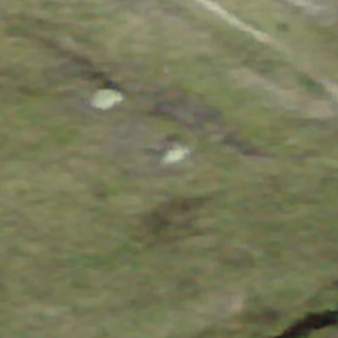
Label: other